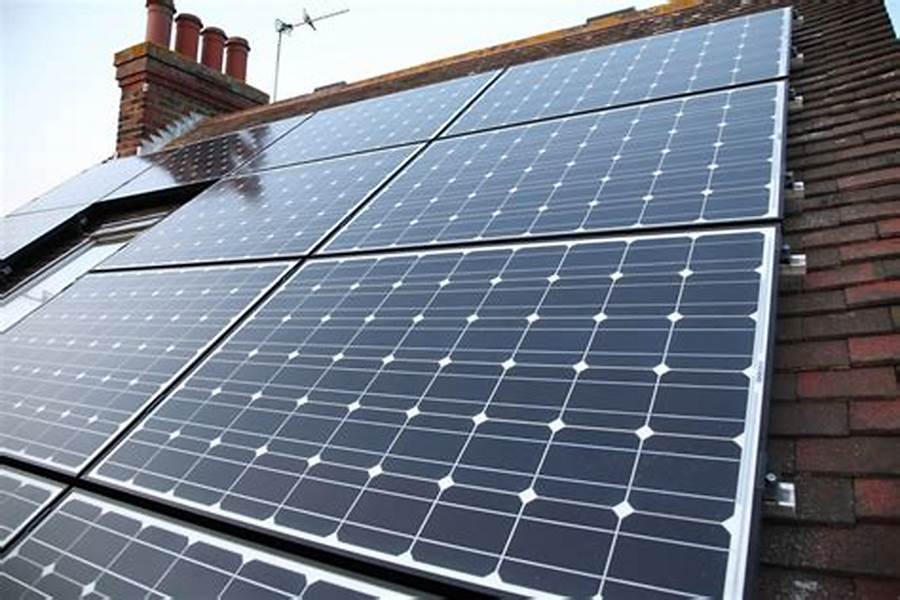
Label: Clean